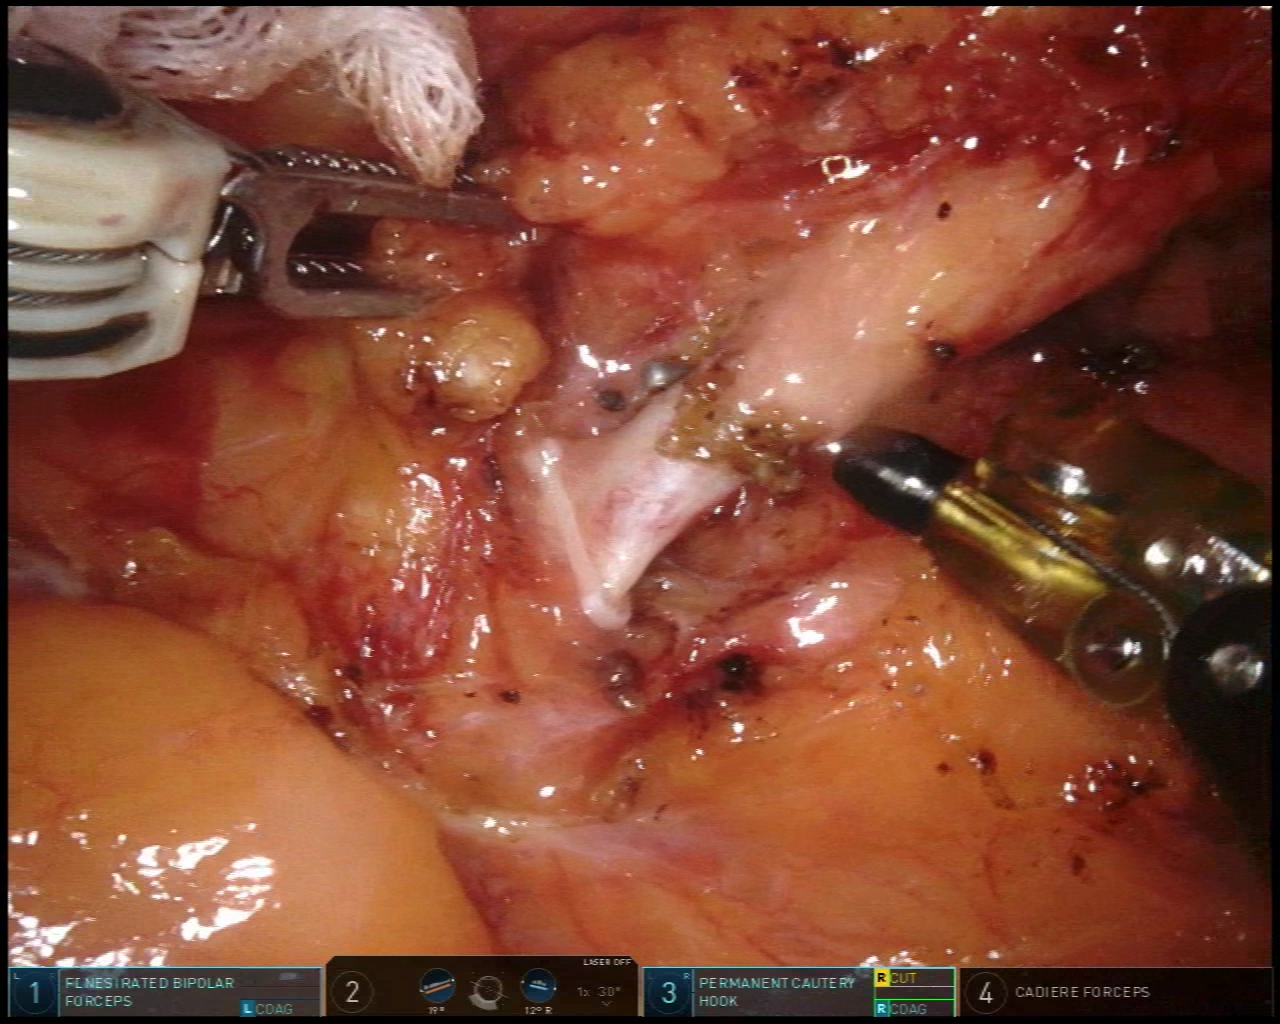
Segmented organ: inferior_mesenteric_artery
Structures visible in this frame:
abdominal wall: no
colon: no
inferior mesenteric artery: yes
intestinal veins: no
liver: no
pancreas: no
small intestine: no
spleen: no
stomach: no
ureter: no
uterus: no
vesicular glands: no